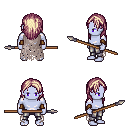
a pixel art fantasy rpg character, male body template, dark elf, purple skin, gray tattered cape, metal pants, white blonde long hairstyle, cloth bracers, spear, four views (front, back, left, right), 2x2 character sprite sheet, small pixel art, hard edges, no anti-aliasing